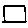
Label: square